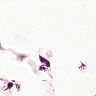
Metastatic tissue present: no